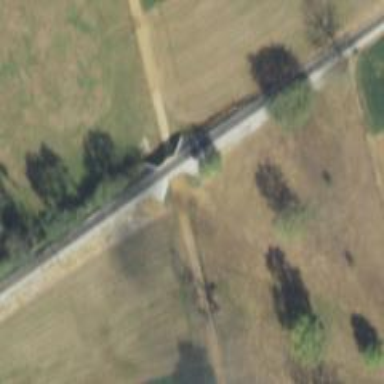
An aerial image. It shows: Preserved railway bridge over the rail line.